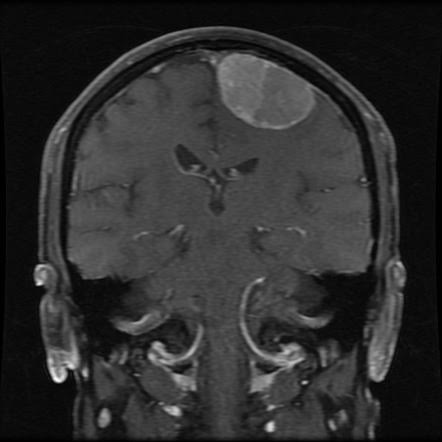
Label: meningioma